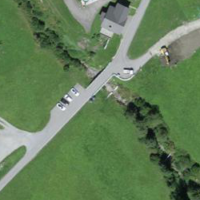
EUNIS habitat code: 24
Species observed at this site:
Vanessa cardui